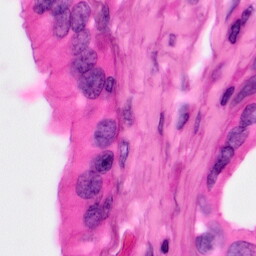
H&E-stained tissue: Pancreatic